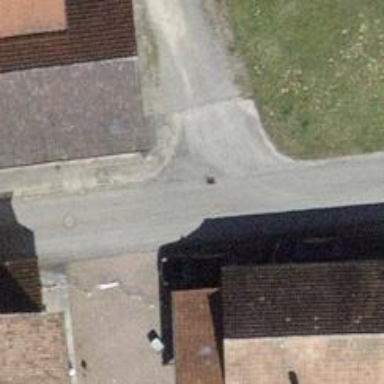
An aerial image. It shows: Residential road.